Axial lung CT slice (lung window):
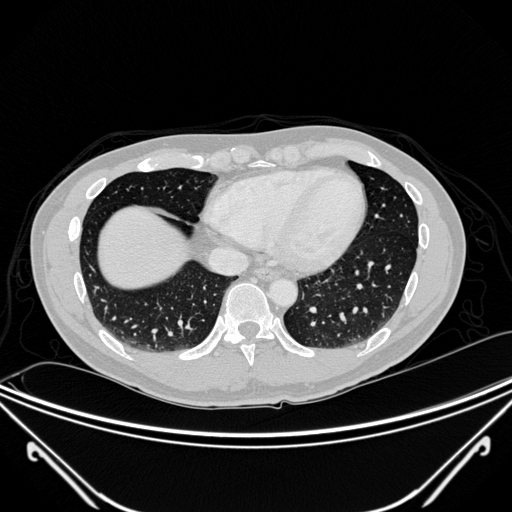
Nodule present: no